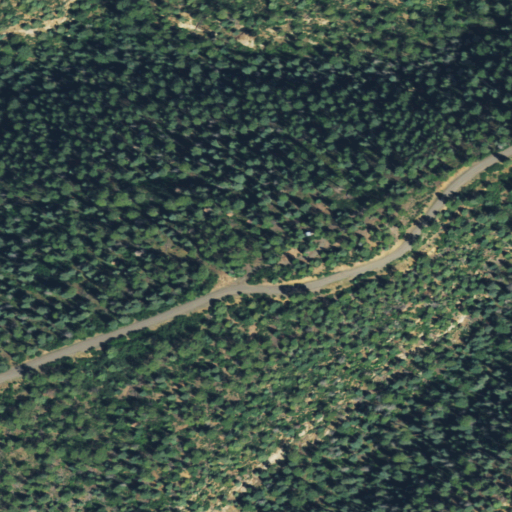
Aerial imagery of mountain in Colorado named La Mesa del Medio containing evergreen forest, deciduous forest, and shrub